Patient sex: M
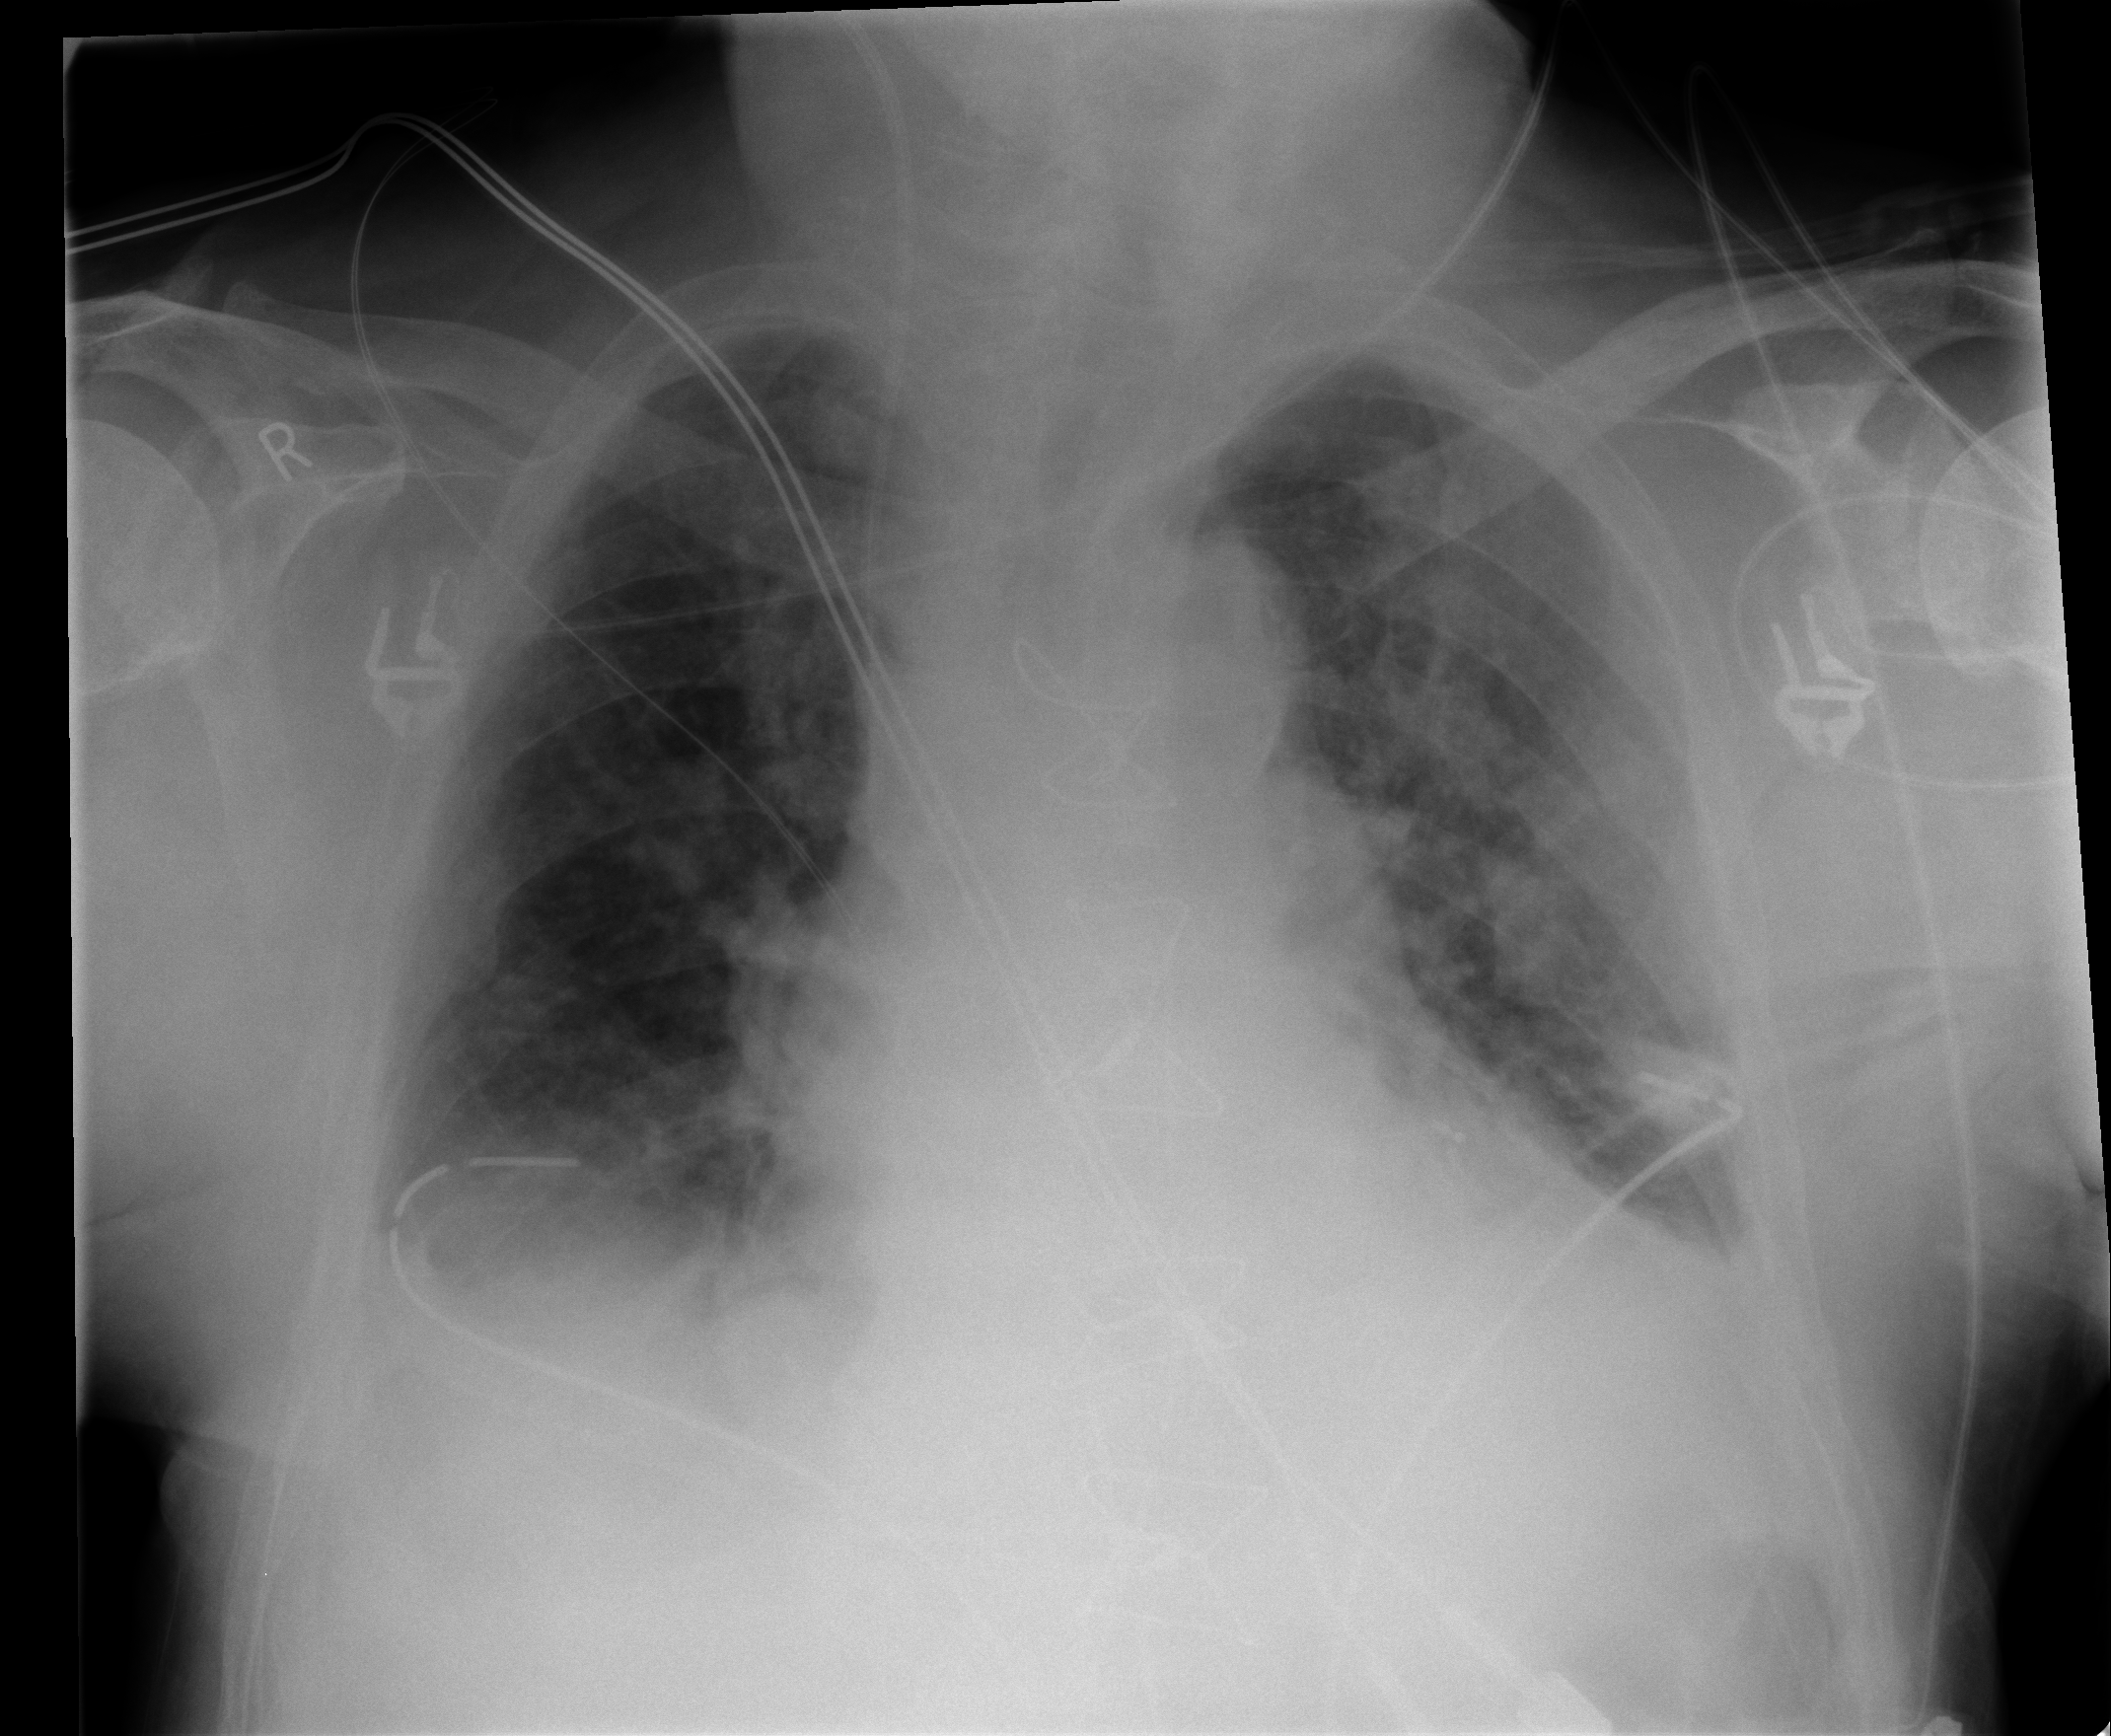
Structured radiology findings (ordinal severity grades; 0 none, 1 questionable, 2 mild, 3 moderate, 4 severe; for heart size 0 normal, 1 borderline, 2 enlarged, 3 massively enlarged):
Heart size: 0
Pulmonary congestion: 1
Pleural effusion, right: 1
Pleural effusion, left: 2
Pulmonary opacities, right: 0
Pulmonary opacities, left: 1
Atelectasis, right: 1
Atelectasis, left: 1